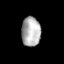
Tissue: prostate
Cell type: T cells
Senescence score: 0.2345
Nuclear area (px): 554
Mean DAPI intensity: 176.099